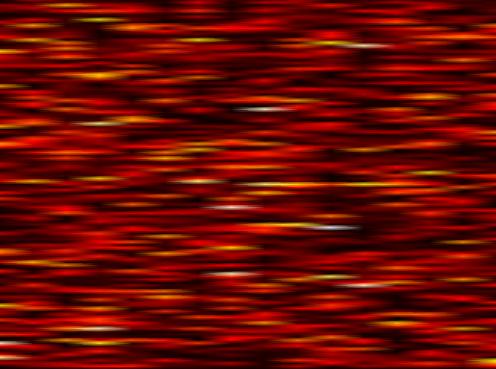
Label: WOLA